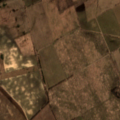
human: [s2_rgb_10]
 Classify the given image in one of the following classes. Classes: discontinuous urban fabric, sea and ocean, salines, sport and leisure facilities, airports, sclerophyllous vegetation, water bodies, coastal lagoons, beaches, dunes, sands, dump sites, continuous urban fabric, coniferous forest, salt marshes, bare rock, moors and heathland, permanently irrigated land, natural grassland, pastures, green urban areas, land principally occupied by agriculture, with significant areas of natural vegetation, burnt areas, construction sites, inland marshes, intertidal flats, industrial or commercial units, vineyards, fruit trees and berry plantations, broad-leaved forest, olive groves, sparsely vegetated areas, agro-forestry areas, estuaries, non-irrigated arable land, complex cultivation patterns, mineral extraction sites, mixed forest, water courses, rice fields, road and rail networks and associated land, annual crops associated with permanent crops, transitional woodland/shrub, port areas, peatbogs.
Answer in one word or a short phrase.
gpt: non-irrigated arable land, fruit trees and berry plantations, pastures, mixed forest